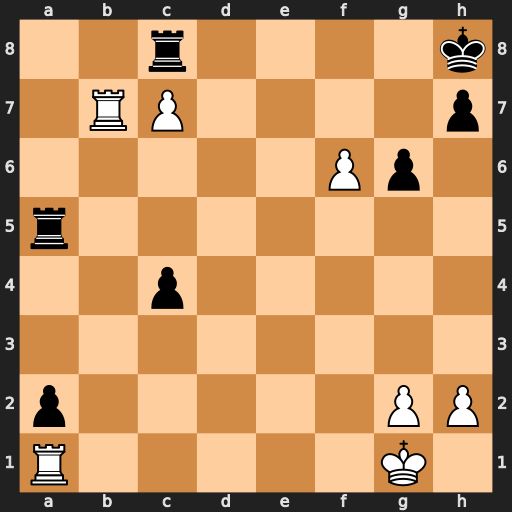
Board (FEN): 2r4k/1RP4p/5Pp1/r7/2p5/8/p5PP/R5K1
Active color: w
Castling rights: -
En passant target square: -
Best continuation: Rb8 Ra8 Rxa8 Rxa8 Rxa2